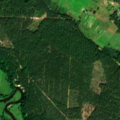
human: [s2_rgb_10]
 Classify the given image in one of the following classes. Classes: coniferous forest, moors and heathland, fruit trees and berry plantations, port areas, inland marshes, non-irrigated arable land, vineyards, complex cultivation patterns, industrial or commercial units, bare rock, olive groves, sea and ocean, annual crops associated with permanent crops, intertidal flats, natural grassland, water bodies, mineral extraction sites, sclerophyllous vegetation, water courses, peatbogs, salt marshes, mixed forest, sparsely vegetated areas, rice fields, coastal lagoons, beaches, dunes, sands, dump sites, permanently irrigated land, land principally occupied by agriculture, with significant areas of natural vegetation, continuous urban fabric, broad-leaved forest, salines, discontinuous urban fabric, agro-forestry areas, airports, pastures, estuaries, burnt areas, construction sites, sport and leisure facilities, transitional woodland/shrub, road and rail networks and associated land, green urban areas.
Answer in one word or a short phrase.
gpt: pastures, complex cultivation patterns, broad-leaved forest, coniferous forest